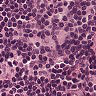
Metastatic tissue present: no